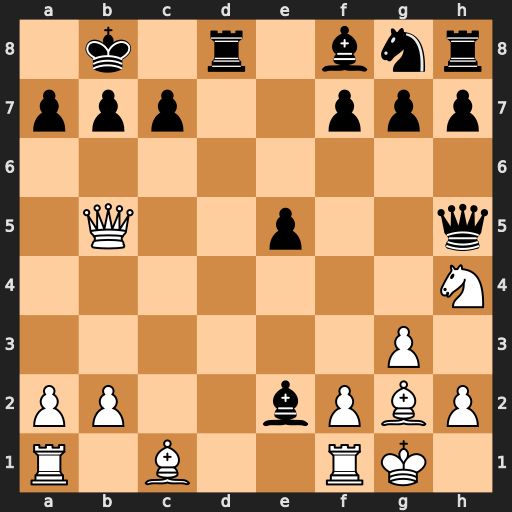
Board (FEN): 1k1r1bnr/ppp2ppp/8/1Q2p2q/7N/6P1/PP2bPBP/R1B2RK1
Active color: w
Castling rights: -
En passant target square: -
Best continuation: Qxb7#